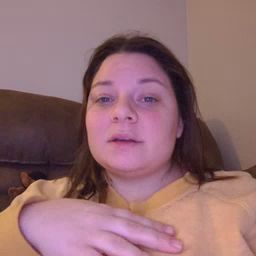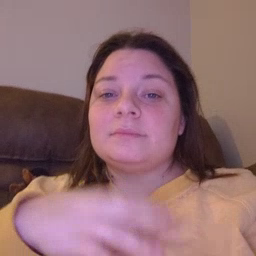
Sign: shower